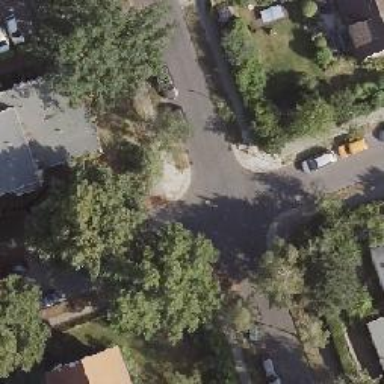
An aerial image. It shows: Residential road with sidewalks on both sides. There are parallel parking lanes on both the right and left sides.